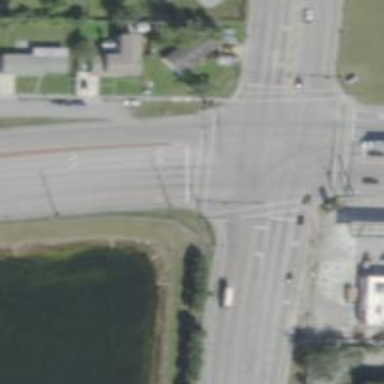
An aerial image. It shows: Uncontrolled crossing on footway.